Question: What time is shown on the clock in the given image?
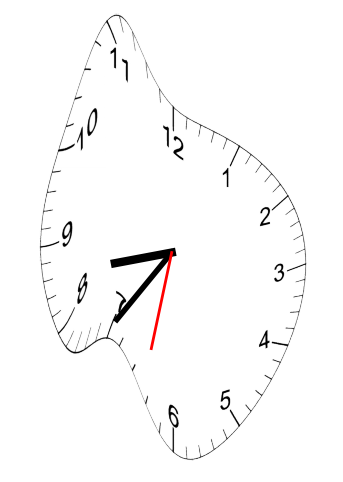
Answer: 08:35:32